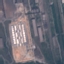
Land use / land cover class: Industrial